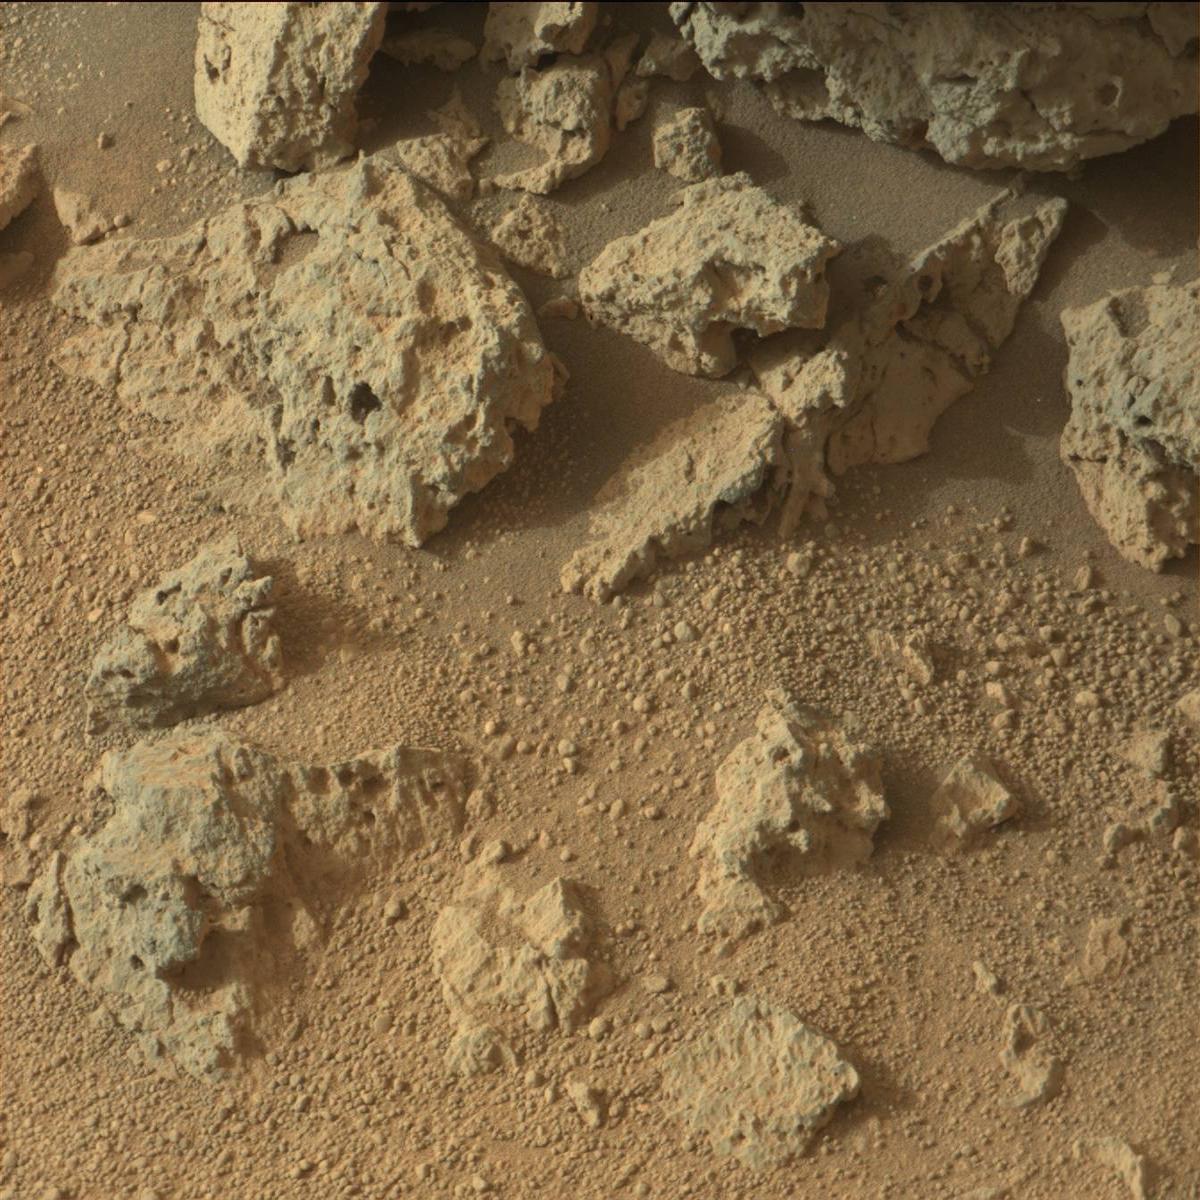
Terrain classes present: Bedrock, Rock, Sand / Soil